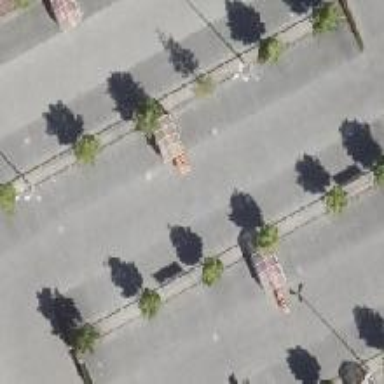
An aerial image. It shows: Parking space.